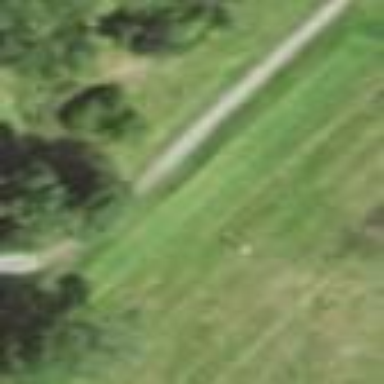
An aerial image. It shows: Grass area designated as golf tee.